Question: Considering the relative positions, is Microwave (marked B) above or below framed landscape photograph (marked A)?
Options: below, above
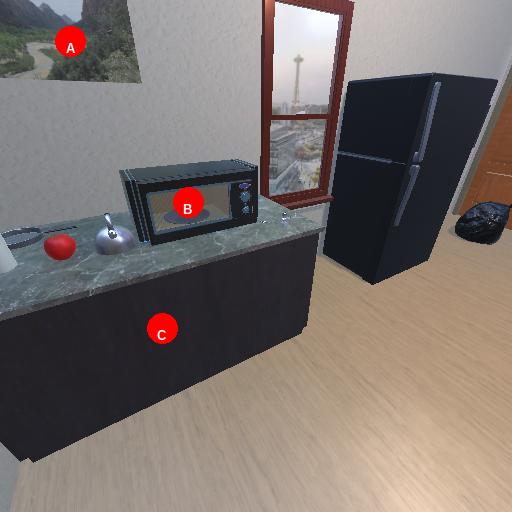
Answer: below